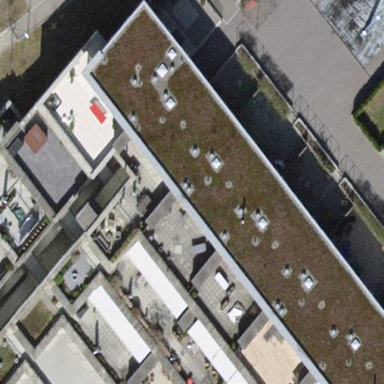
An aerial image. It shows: Building with flat roof.